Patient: sex F, age 43
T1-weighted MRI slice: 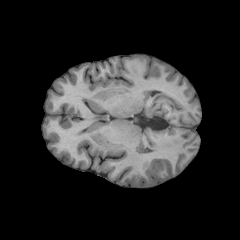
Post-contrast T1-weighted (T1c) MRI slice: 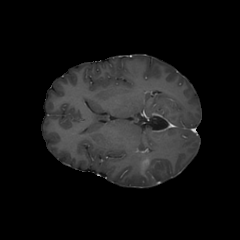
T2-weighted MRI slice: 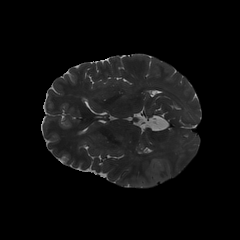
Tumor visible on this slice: yes
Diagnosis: Astrocytoma, IDH-wildtype
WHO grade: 3